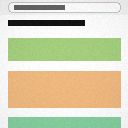
Screen state: on